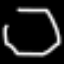
Label: octagon